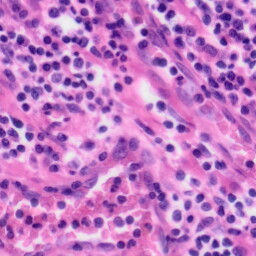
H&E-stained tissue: Tonsil